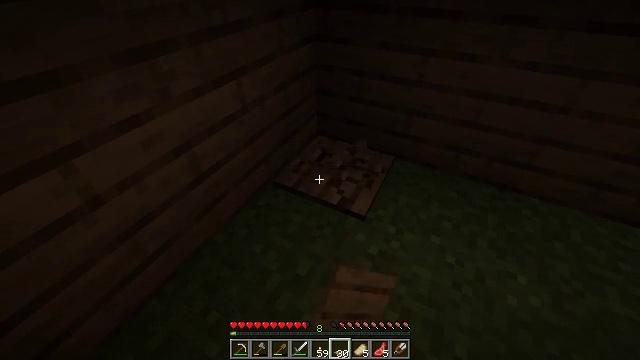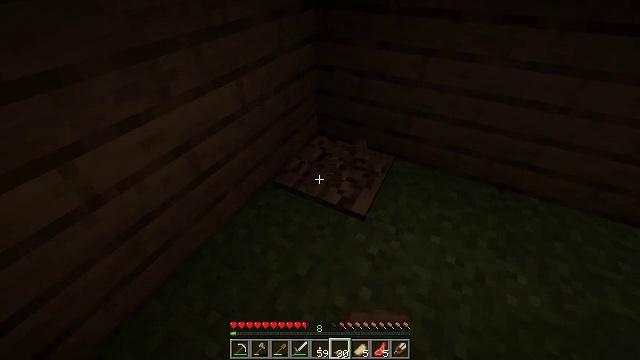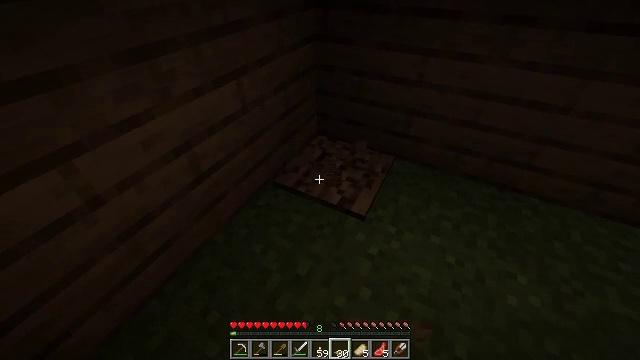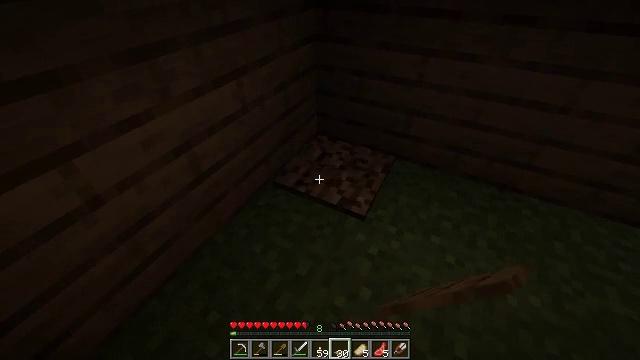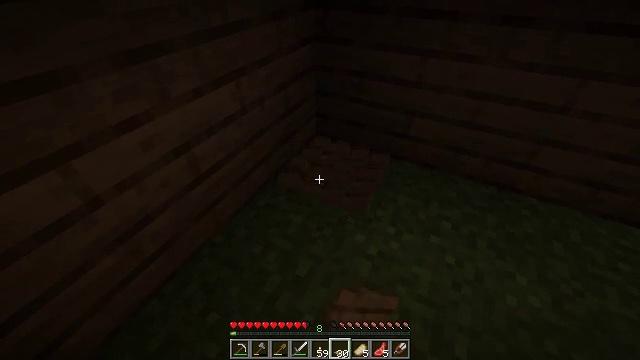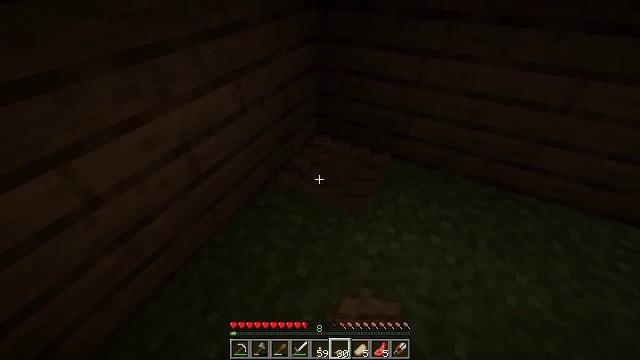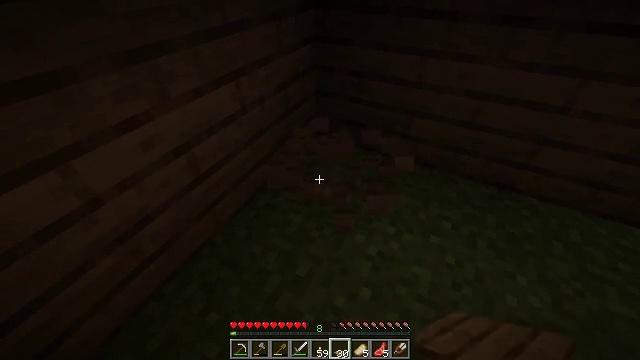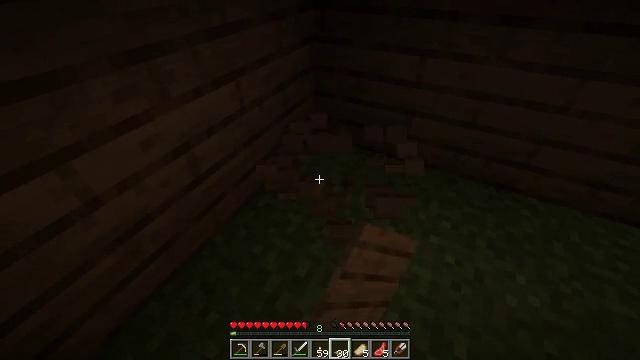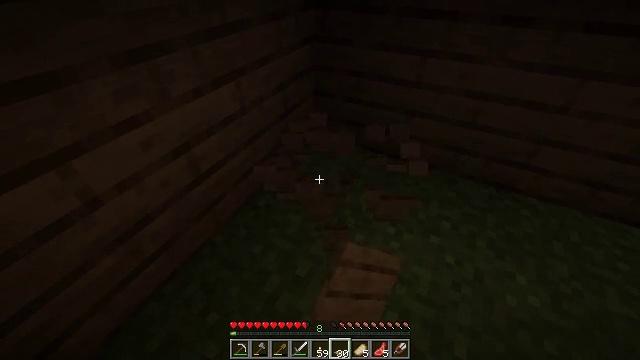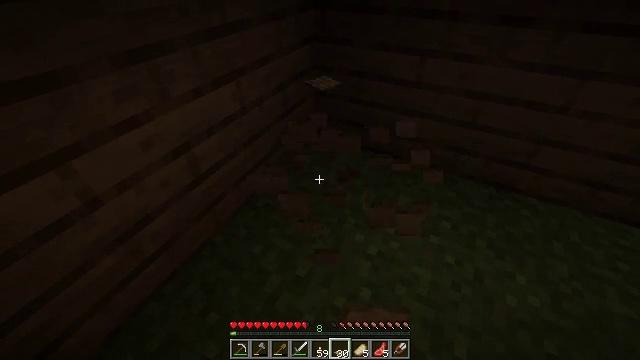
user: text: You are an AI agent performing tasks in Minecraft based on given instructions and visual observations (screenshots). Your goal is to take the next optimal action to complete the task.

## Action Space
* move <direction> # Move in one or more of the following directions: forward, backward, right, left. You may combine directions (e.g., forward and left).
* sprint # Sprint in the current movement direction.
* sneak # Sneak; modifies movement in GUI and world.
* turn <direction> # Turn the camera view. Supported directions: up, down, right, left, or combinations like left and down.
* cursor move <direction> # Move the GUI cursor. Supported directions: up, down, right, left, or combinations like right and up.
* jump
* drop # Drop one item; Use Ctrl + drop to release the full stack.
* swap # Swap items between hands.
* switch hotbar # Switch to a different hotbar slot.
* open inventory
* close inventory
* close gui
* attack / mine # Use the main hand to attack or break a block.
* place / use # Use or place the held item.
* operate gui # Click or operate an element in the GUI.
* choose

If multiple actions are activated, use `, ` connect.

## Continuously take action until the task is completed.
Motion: motion action
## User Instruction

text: Gather the oak pressure plate.
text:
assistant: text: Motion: attack / mine
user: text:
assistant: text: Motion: attack / mine
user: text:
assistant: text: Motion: attack / mine
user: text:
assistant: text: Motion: attack / mine
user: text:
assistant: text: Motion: attack / mine
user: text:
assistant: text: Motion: attack / mine
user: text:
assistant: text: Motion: attack / mine
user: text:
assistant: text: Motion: attack / mine
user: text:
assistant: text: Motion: attack / mine
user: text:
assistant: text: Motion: attack / mine